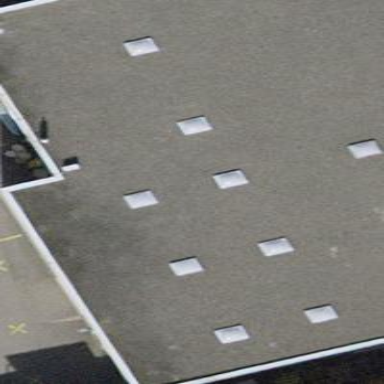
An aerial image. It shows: Industrial building with flat roof.